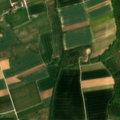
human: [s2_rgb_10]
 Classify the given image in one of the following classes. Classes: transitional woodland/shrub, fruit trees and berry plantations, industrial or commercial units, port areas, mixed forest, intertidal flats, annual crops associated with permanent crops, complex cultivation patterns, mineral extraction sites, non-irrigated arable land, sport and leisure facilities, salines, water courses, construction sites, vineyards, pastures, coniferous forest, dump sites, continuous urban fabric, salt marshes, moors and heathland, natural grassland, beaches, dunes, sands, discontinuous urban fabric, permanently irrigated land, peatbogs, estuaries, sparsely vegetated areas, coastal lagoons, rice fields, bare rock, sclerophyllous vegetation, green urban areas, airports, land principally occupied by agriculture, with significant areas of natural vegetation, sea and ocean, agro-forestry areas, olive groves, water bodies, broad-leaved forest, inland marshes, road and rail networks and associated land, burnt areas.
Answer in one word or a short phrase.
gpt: non-irrigated arable land, complex cultivation patterns, broad-leaved forest, mixed forest